Question: I have a menu that looks somewhat like the following,

When I open a particular dialog, I want to disable the whole menu. I realize that I can individually disable each menu item by using Update_Command_UIs, but that would mean adding event handlers for a 100 or more menu items. The menu is loaded initially with CMultiDocTemplate. Is there a way to do it by using the ID resource (IDR_MENU)?
Any help would be appreciated.
Thank you.
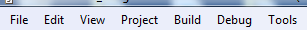
Answer: I used ,
'''
CMenu* pMenu = AfxGetMainWnd()->GetMenu();
if(pMenu != NULL)
{
for(UINT i = 0; i < pMenu->GetMenuItemCount (); ++i)
pMenu->EnableMenuItem(i, MF_BYPOSITION | MF_DISABLED);
}
'''
as mentioned in <URL>. It worked for me.